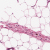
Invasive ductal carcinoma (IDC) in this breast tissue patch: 0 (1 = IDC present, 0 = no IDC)